Echo time (TE): 2.4 ms
Repetition time (TR): 4.7 ms
Flip angle: 90 degrees
Bandwidth: 545 Hz
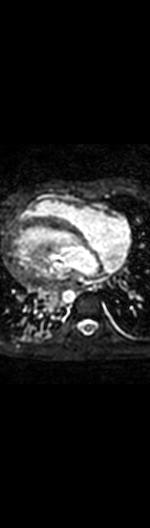
Patient age (years): 3
Disease severity: mild
Diagnoses: MildModerateDilation
Cardiac structures present: LV (left ventricle), RV (right ventricle), LA (left atrium), RA (right atrium), AO (aorta), PA (pulmonary artery), SVC (superior vena cava), IVC (inferior vena cava)